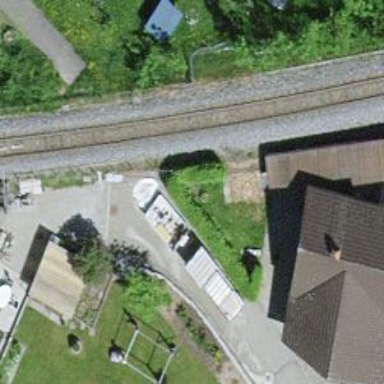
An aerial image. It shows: Narrow-gauge railway with electrified contact line.